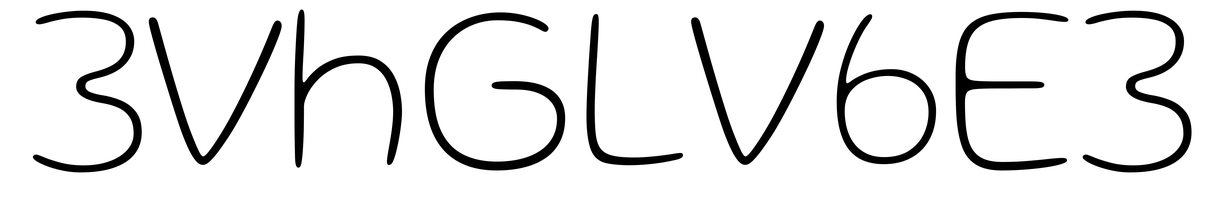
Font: Gluten_Thin